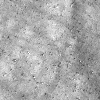
Atmospheric dust classification: not_dusty